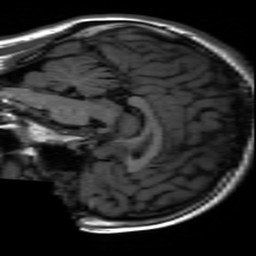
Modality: inplaneT1
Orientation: sagittal
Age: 19
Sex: female
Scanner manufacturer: ge
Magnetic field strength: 3 T
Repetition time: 2.499 s
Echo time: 0.02513 s